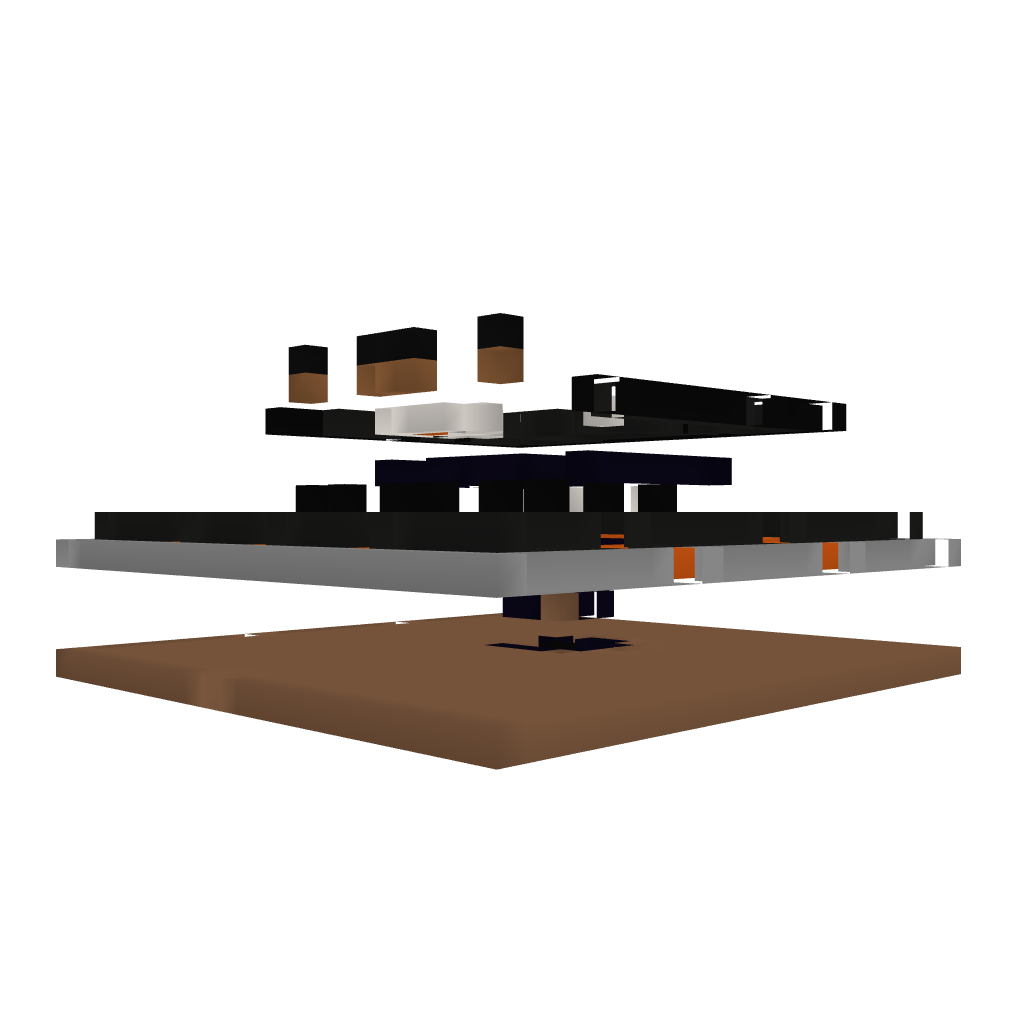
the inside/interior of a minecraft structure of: Modern Style Bank